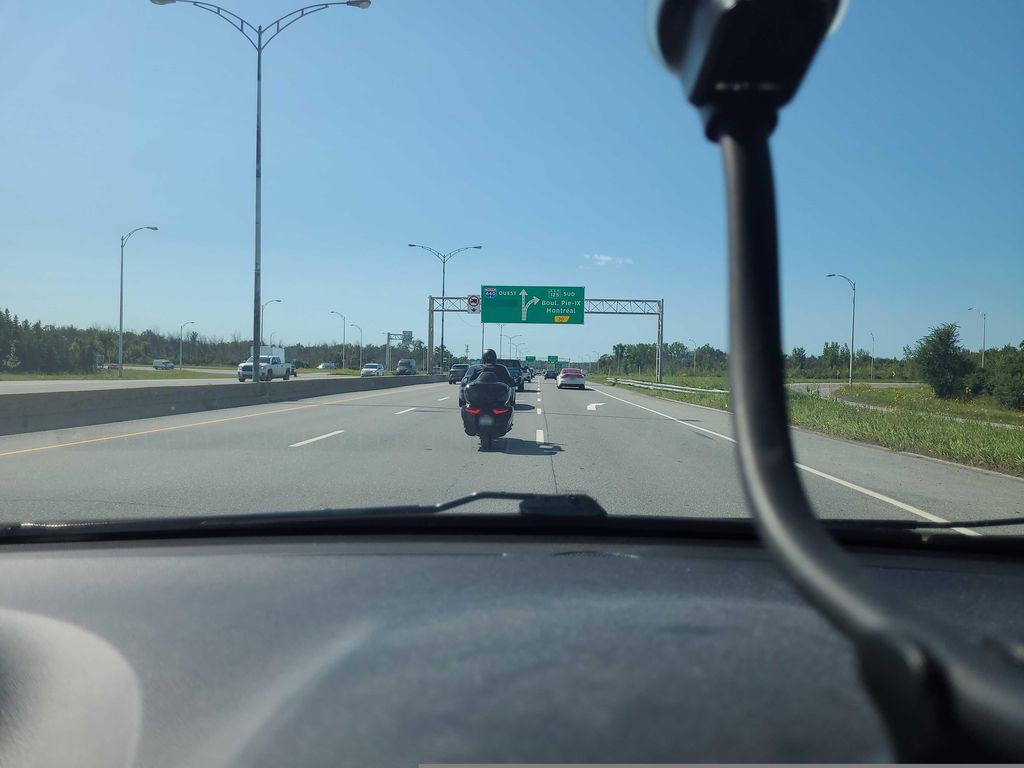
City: montreal